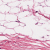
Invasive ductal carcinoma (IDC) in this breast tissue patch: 0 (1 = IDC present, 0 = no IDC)